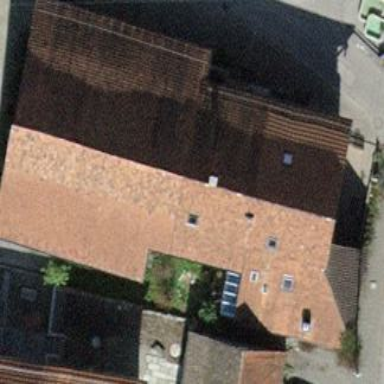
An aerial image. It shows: Farm building with gabled roof.